Question: I need to join two tables and get the output as i stated below,

Here my problem is I couldn't inner join the two tables and get the output since it refers the same column name for team1 and team2 (Which will look like "select ct.teamname,ct2.teamname from clm_schedule cs" where it gives me an error). I can do it in two separate queries like below,
'''
select ct.teamname as team1 from clm_schedule cs inner join clm_team ct on ct.teamid = cs.team1
select ct2.teamname as team2 from clm_schedule cs2 inner join clm_team ct2 on ct2.teamid = cs2.team2
'''
But I couldn't join it to get a single resultset. Please suggest me a way.
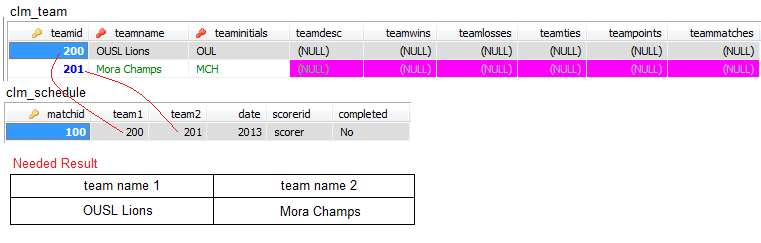
Answer: You should be able to do this:
'''
SELECT ct1.teamname as team1 ,ct2.teamname as team2
FROM clm_schedule cs
LEFT JOIN clm_team AS ct1
ON ct1.teamid = cs.team1
LEFT JOIN clm_team AS ct2
ON ct2.teamid = cs.team2;
'''